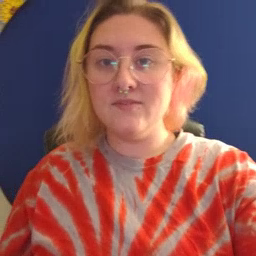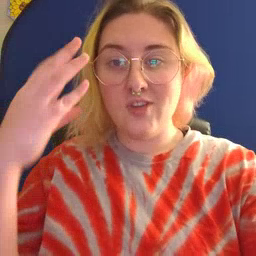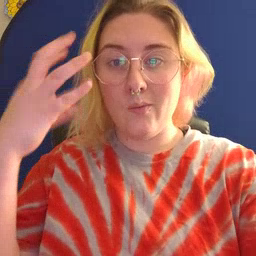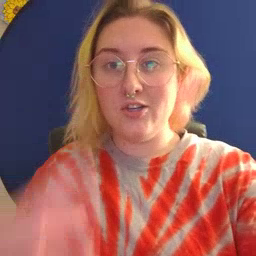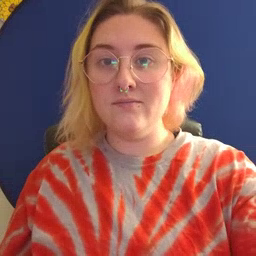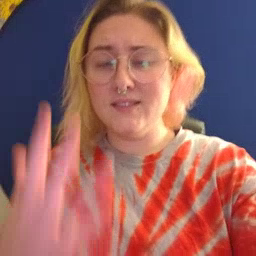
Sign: shower